Field crop: maize
Growth stage: 1
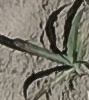
Species: sorghum